Aerial crown-view tile of a tropical tree (Barro Colorado Island, Panama), acquired 20240918:
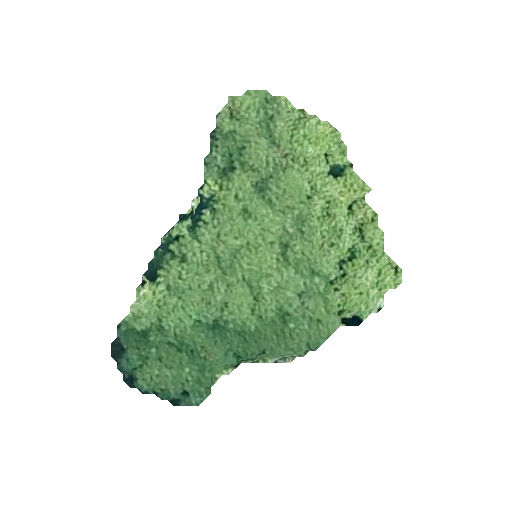
Species: Tachigali panamensis
GBIF accepted scientific name: Tachigali panamensis
Crown area: 82.427 m²